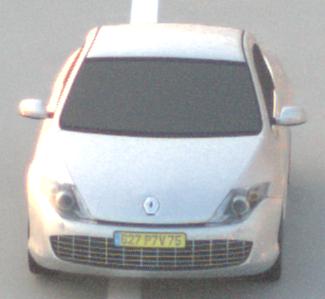
Make: Renault
Model: Laguna Coupé TCe 170
Detailed model: Laguna (III) Coupé
Model produced from: 2010/11
Model produced until: 2011/05
Doors: 2
Color: white
Road condition: dry road
Daytime: sunrise or sunset
Contrast: medium contrast